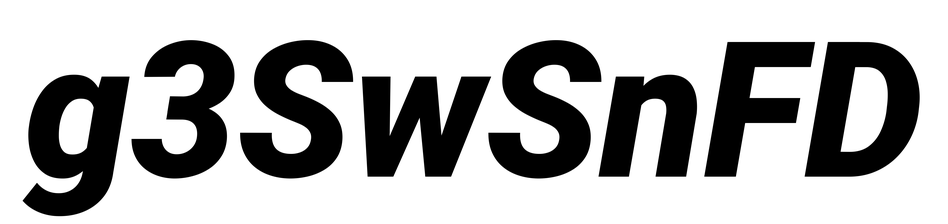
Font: Roboto-Italic_Black_Italic